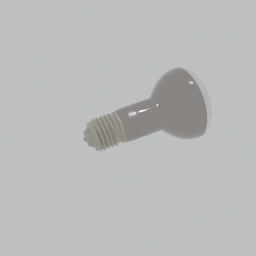
Label: lighting